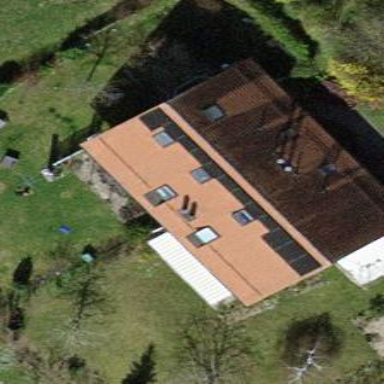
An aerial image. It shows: Simple and straightforward house.